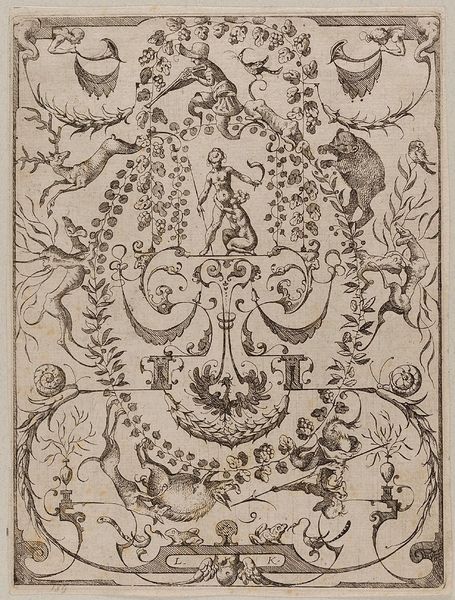
Titel: Blatt 9 aus der Folge 'Newes Gradesca Büchlein'
Künstler: Lucas Kilian
Standort: Hamburg
Institution: Museum für Kunst und Gewerbe Hamburg
Schlagwörter: vogel, blumen, zeichnung, hund, tiere, papier, grafik, graphik, ornamente, fotografie, photographie, tusche, druck, druckgraphik, druckgrafik, radierung, waffen, jagd, bekleidung, girlanden, hirsch, hirsche, jagdhund, mittelalter, venus, fanfare, schnecke, wildschwein, putten, frosch, jagen, weinblatt, weinranke, groteske, adonis, keiler, rötelzeichnung, jagdkleidung, reproduktionen, bache, jagduniform, blumengewinde, druckerzeugnisse, pflanzenornamente, schweifwerk, gastropoda, vögel, tierornamente, ornamentstich, vorlageblätter, bär, schweifgroteske, rana, jäger, schwarzwild, ausrüstung, jagdausrüstung, jagdwaffen